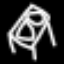
Label: bed